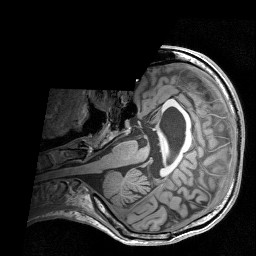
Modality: T1w
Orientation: axial
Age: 29
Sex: male
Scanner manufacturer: siemens
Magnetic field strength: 3 T
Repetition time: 1.9 s
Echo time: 0.00226 s